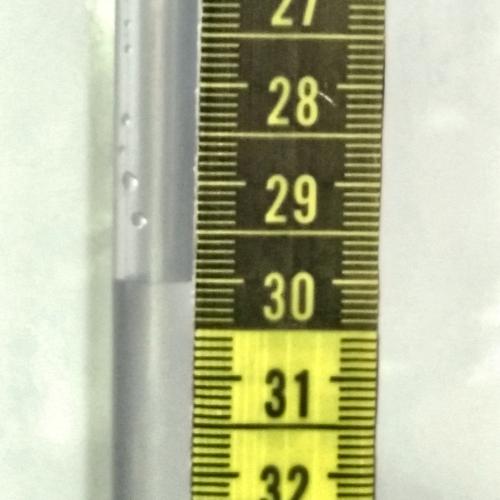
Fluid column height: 30.0 cm